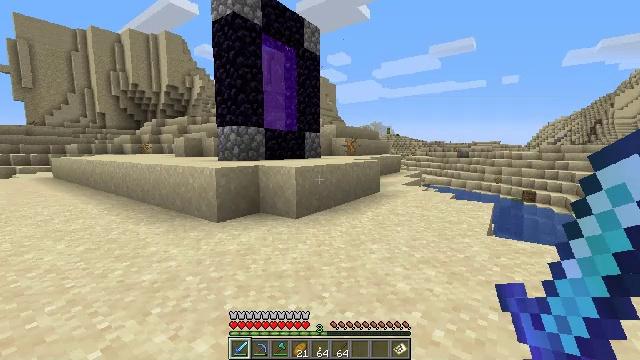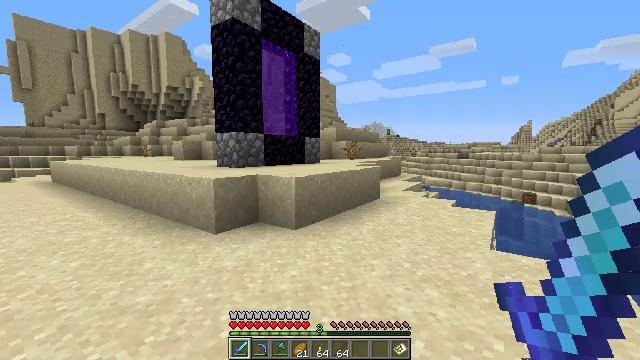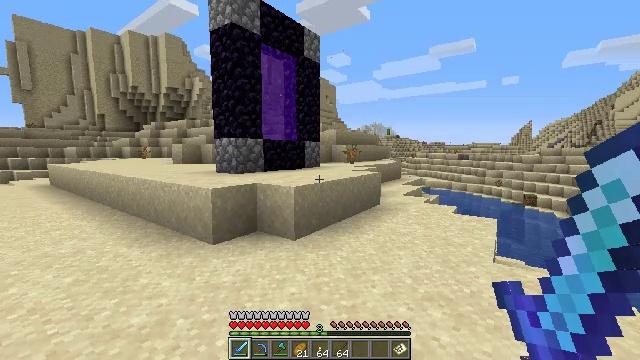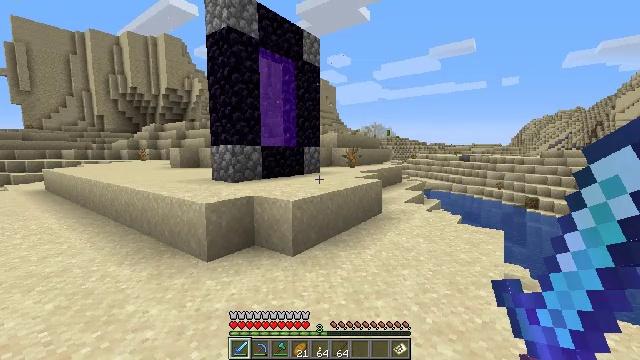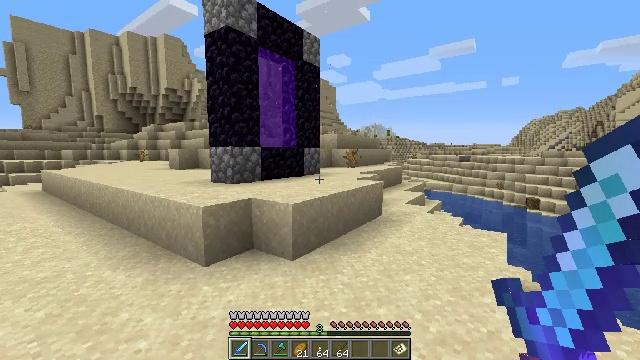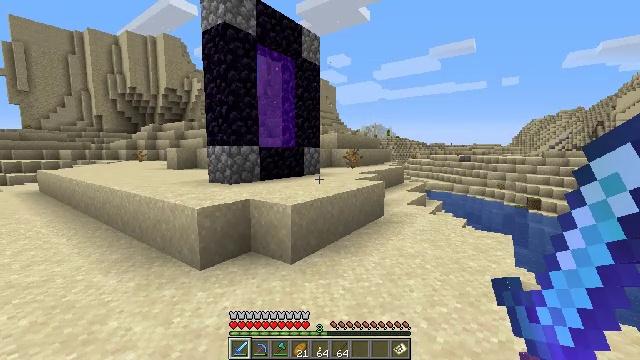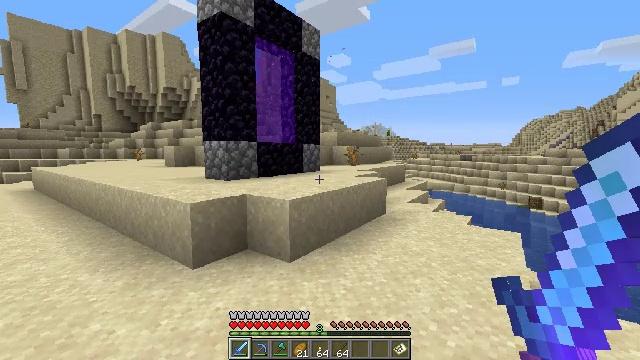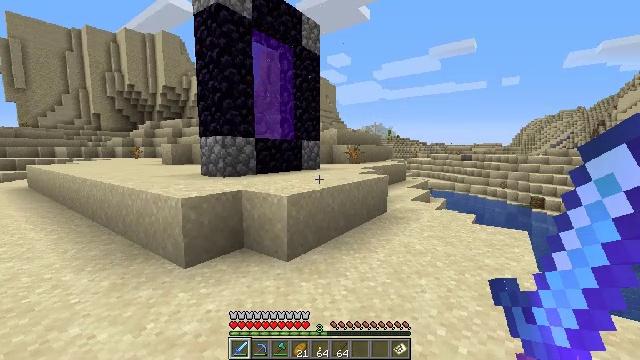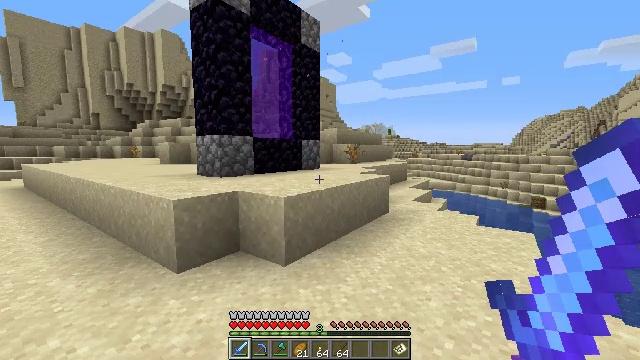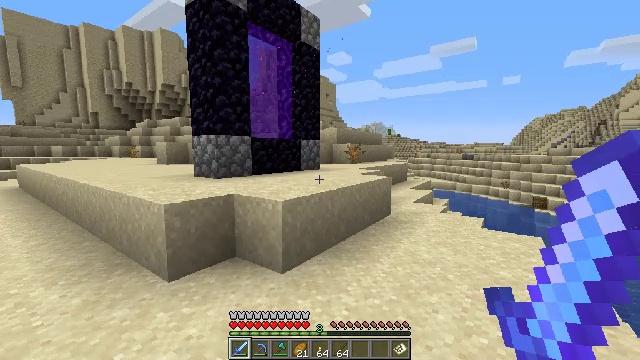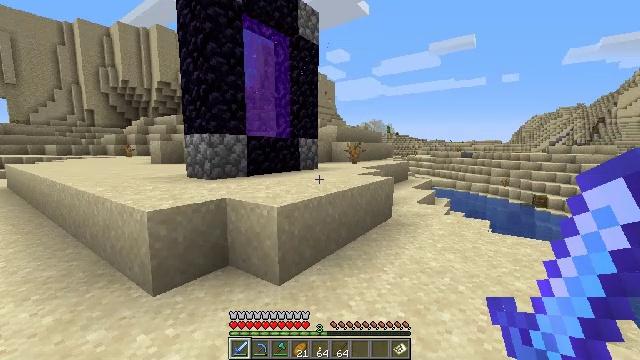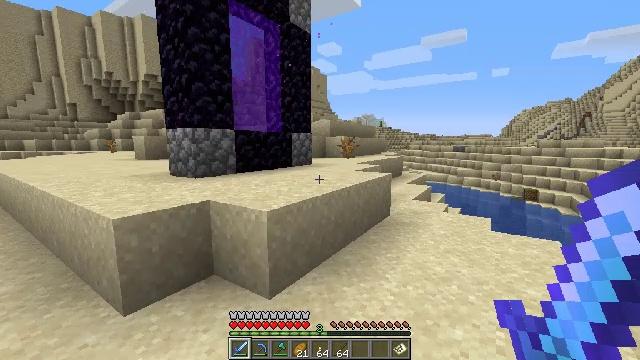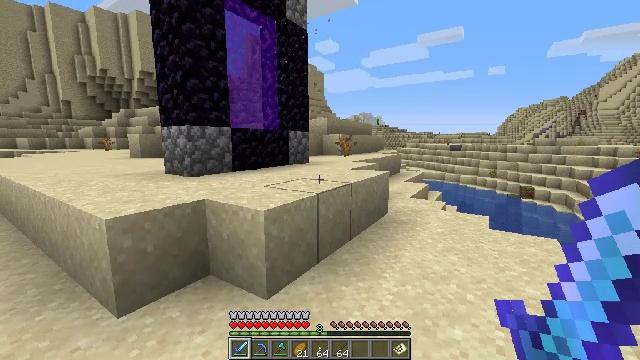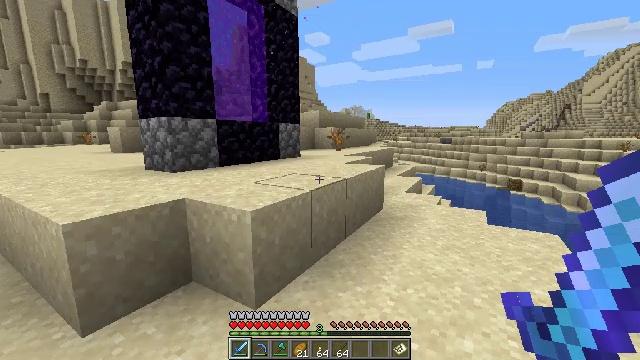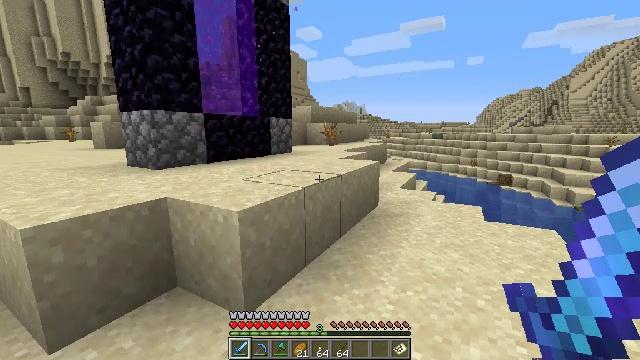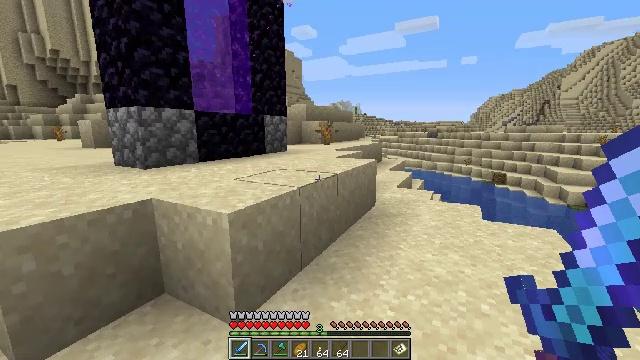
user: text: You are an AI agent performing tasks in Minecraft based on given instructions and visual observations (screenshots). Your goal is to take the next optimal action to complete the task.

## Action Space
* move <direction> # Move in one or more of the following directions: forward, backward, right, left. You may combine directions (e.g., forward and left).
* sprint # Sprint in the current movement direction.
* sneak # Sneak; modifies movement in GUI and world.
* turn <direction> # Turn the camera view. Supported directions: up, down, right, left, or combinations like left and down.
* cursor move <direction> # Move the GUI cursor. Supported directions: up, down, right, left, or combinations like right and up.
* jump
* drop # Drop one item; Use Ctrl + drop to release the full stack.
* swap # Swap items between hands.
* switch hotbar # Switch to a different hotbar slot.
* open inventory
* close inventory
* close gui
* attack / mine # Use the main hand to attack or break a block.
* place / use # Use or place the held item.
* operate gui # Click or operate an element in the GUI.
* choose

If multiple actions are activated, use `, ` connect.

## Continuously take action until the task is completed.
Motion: motion action
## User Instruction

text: Collect the dead bush from dry areas.
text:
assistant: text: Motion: move forward, jump
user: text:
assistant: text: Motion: move forward
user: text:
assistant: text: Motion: move forward
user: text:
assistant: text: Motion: move forward
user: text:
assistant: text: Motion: move forward
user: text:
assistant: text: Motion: move forward
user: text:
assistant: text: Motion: move forward
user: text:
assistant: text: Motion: move forward
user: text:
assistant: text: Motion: move forward
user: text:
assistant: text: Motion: move forward
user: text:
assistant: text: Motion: move forward, turn right and down
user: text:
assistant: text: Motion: move forward
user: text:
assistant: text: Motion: move forward, turn right and down
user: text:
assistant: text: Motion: move forward, turn right and down
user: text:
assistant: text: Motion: move forward, turn right
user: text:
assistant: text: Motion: move forward, turn right
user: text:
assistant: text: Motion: move forward
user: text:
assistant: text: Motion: move forward
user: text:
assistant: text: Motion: move forward
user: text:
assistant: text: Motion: move forward
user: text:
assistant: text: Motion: move forward, turn left
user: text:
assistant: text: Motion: move forward, turn left, jump
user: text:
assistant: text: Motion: move forward, jump
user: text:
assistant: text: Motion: move forward, jump
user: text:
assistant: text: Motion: move forward, jump
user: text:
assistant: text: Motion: move forward
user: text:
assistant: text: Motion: move forward
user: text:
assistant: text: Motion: move forward
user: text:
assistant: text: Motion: move forward
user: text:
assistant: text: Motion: move forward